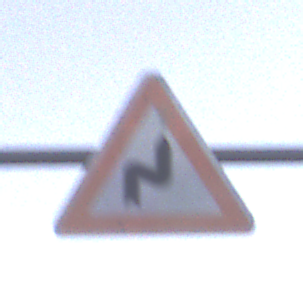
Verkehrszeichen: DoppelkurveRechts
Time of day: SunriseSunset
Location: Outdoor (Suburban)
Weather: PartlyCloudy
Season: NotSpecified
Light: Natural